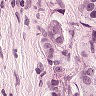
Metastatic tissue present: yes